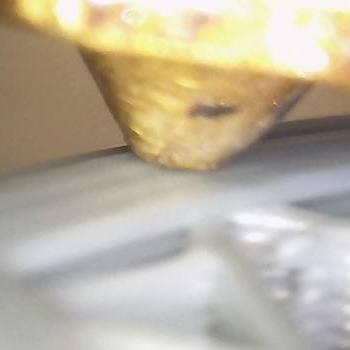
Flow rate: 235%